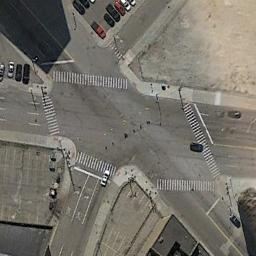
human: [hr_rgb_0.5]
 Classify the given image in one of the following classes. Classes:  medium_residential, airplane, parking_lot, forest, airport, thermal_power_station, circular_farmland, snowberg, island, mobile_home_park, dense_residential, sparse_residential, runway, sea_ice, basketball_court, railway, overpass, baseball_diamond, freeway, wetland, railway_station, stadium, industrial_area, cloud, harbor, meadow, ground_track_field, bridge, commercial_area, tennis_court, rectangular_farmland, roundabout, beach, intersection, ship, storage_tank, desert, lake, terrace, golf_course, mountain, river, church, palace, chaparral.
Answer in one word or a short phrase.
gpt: intersection